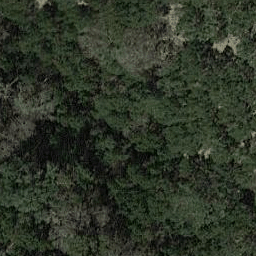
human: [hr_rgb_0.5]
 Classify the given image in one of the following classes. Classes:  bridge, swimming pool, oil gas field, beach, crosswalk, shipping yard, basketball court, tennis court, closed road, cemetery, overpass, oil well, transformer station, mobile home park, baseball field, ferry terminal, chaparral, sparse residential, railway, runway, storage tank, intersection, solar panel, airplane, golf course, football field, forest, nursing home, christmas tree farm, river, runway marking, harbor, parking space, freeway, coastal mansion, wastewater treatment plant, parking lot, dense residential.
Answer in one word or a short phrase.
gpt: forest